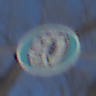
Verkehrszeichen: SchneekettenVorgeschrieben
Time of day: MorningAfternoon
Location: Outdoor (Special)
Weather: Clear
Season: Winter
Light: Natural